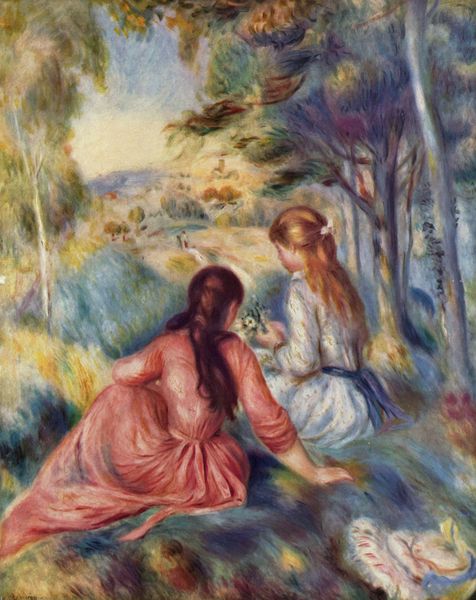
Titel: Junge Mädchen auf der Wiese
Künstler: Pierre Auguste Renoir
Standort: New York (New York)
Institution: The Metropolitan Museum of Art
Schlagwörter: baum, berg, blau, blätter, dunkel, gemälde, hand, himmel, schatten, bäume, frauen, gelb, grün, impressionismus, landschaft, menschen, mädchen, ocker, sitzen, äste, auguste renoir, ausschnitt, blume, blumen, bunt, damen, frankreich, frau, frisur, haar, hut, hüte, kleid, kleider, licht, orange, pastell, renoir, rücken, schwarz, strasse, weiss, ölbild, ausblick, dame, gras, gürtel, rasen, rot, weg, wiese, beige, gespräch, malerei, schleife, blond, jung, arm, arme, band, falten, hände, öl, ast, birke, birken, felder, hügel, natur, wind, sonne, land, haare, sitzend, kind, personen, brünett, rosa, wald, kinder, hellblau, pflücken, schürze, farbig, rückenansicht, sommer, zwei, zöpfe, heu, berge, dorf, lila, violett, herbst, rast, haarband, französisch, ölgemälde, zopf, detail, impressionistisch, strauss, faltenwurf, frühling, blumenstrauss, geschwister, schwestern, abgewandt, provence, geheimnis, jungfrau, konturen, wld, rückenfiguren, verschwommen, verwischt, sonnenflecken, wanderer, spaziergänger, weich, bänder, strähnen, dunkelhaarig, freundinnen, blaub, lieblich, andschaft, blumenpflücken, weichzeichnung, handa, pierre auguste, rückenanscht